Aerial crown-view tile of a tropical tree (Barro Colorado Island, Panama), acquired 20250715:
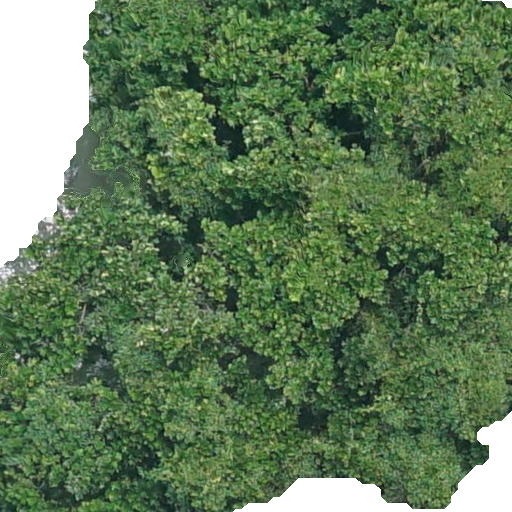
Species: Anacardium excelsum
GBIF accepted scientific name: Anacardium excelsum
Crown area: 415.62 m²